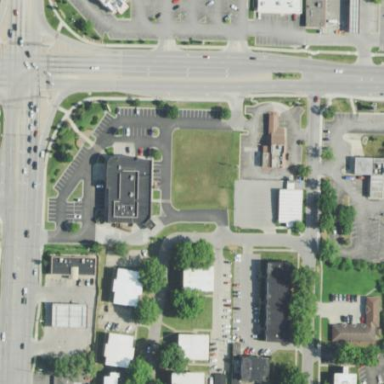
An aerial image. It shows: Retail area.